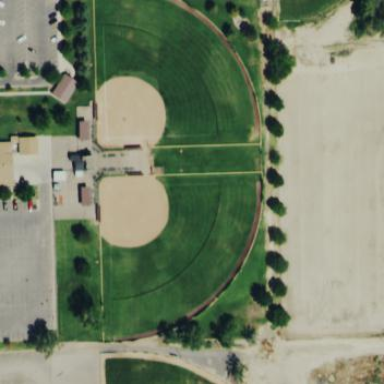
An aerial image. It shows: Baseball pitch for leisure and sports activities.